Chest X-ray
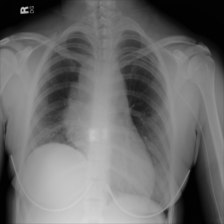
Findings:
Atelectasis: negative
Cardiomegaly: negative
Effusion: negative
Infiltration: negative
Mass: positive
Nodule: negative
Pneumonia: negative
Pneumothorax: negative
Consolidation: negative
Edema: negative
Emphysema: negative
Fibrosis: negative
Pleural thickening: negative
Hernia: negative